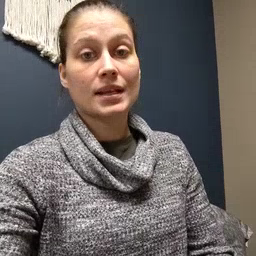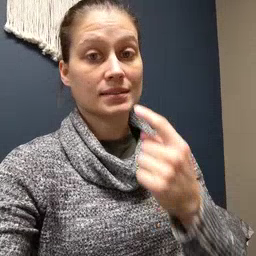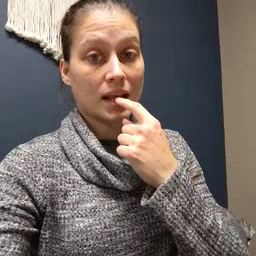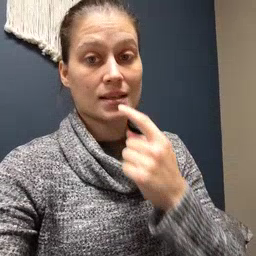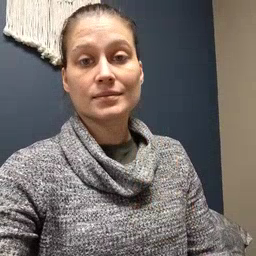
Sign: tongue